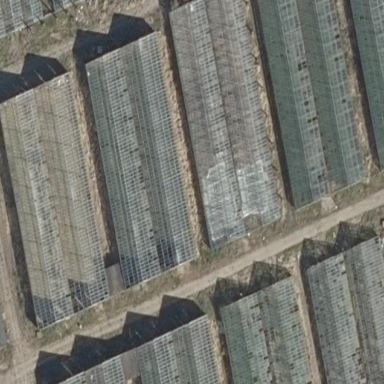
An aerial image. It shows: Greenhouse.